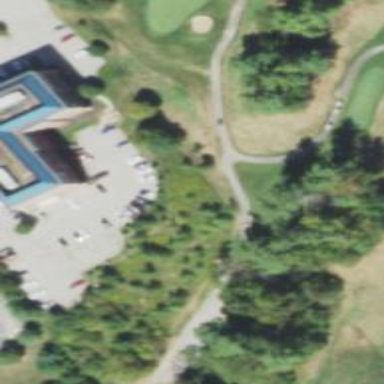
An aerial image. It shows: Path for both road and golf.